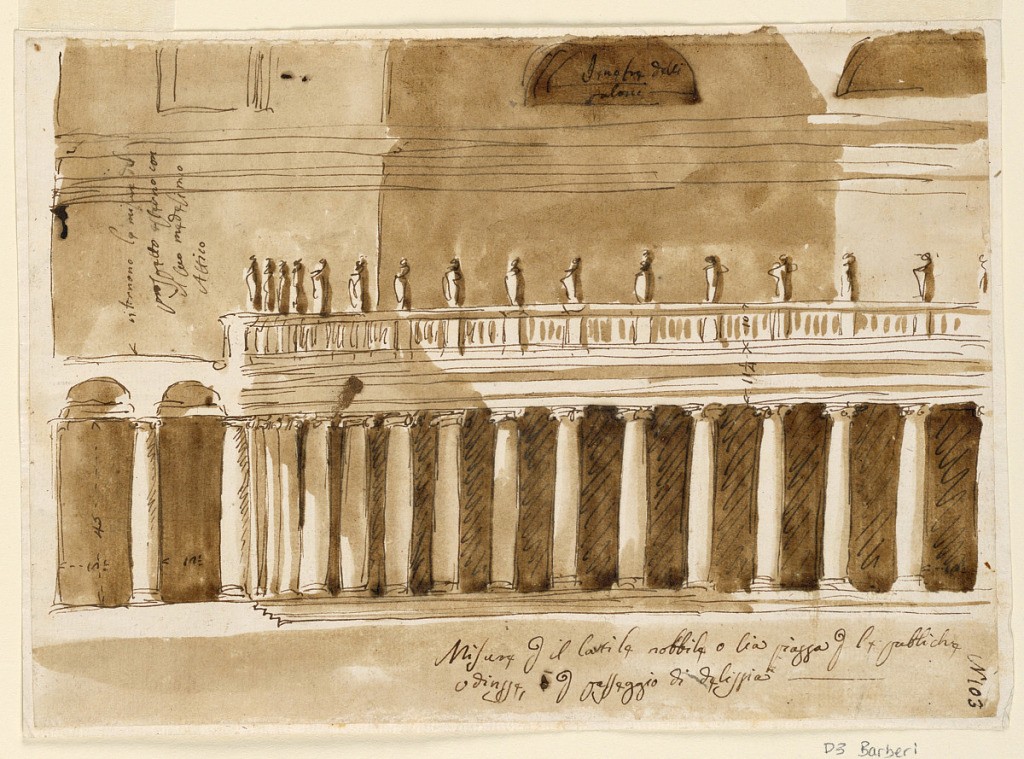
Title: Palace
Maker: Giuseppe Barberi, Italian, 1746–1809
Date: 1746–1809
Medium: Pen and brown ink, brush and brown wash on off-white laid paper, lined
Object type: Drawing
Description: Sketch of a palace.